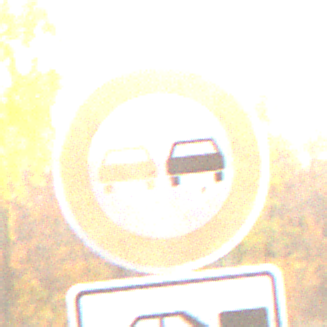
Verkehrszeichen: Ueberholverbot
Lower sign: HinweisDurchSinnbild15
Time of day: SunriseSunset
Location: Roofed (Suburban)
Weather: Clear
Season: NotSpecified
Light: Natural